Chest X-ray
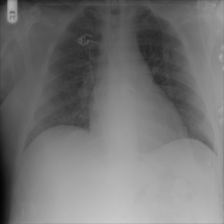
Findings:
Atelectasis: negative
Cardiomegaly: negative
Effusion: negative
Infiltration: negative
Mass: negative
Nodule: negative
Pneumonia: negative
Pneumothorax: negative
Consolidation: negative
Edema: negative
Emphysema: negative
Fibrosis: negative
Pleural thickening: negative
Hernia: negative